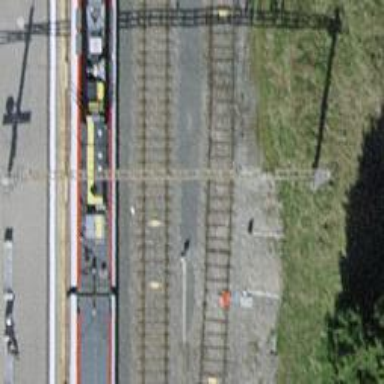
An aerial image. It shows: Railway siding with one electrified track and contact line.